Field crop: tomato
Growth stage: 2
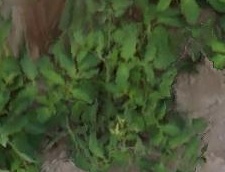
Species: tomato